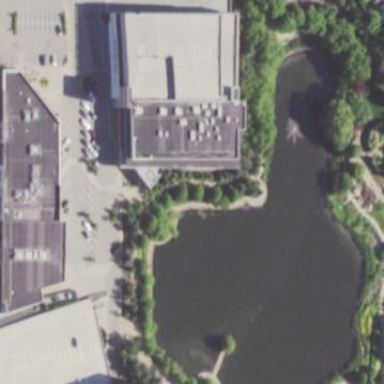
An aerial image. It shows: Retail building in mall.